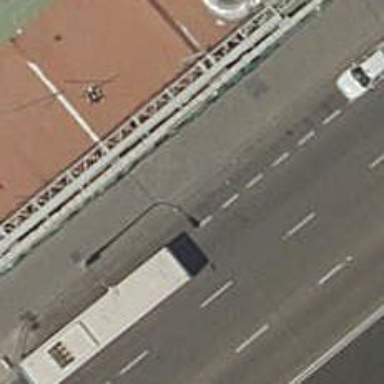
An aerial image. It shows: Taxi stand.